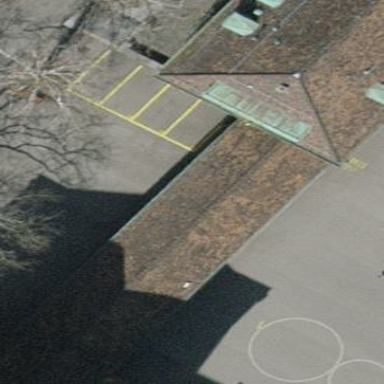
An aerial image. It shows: Weather shelter located on building roof.